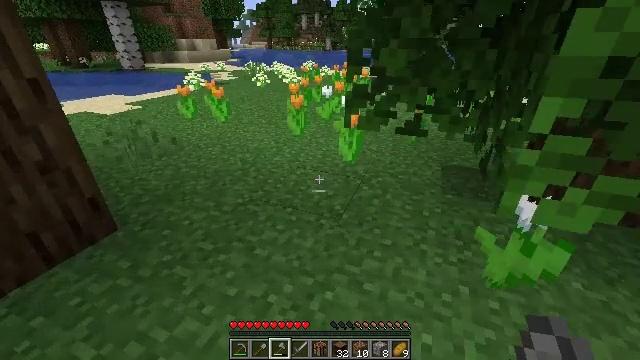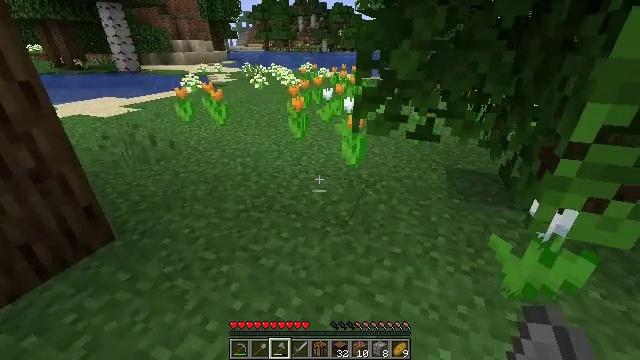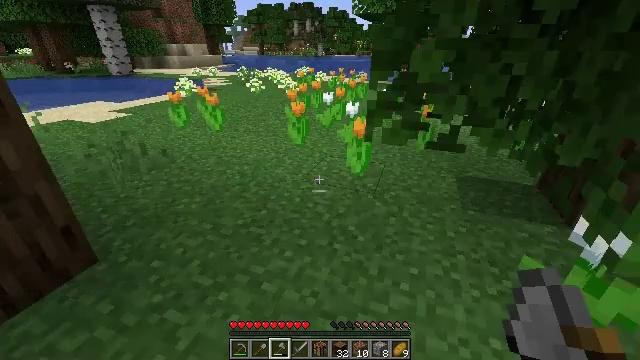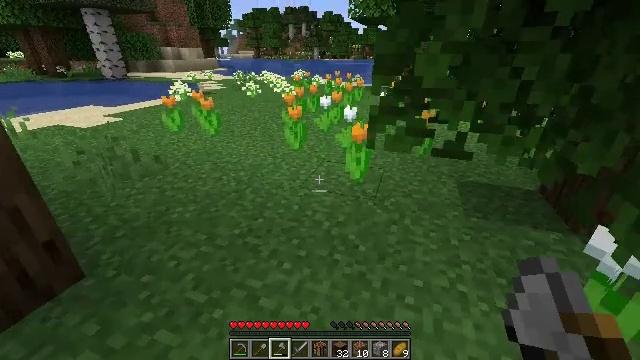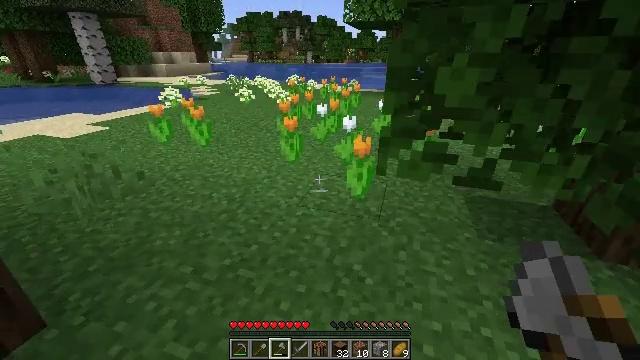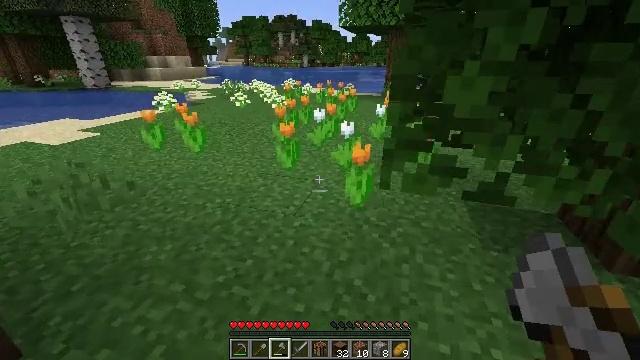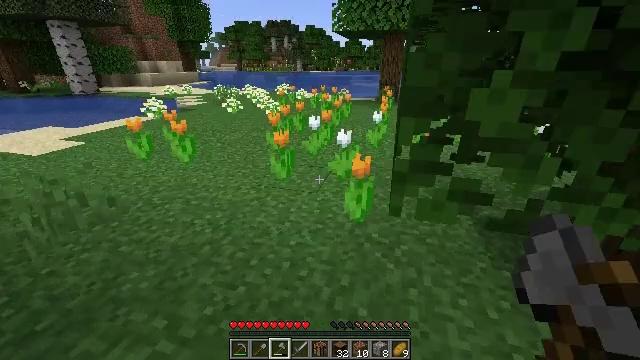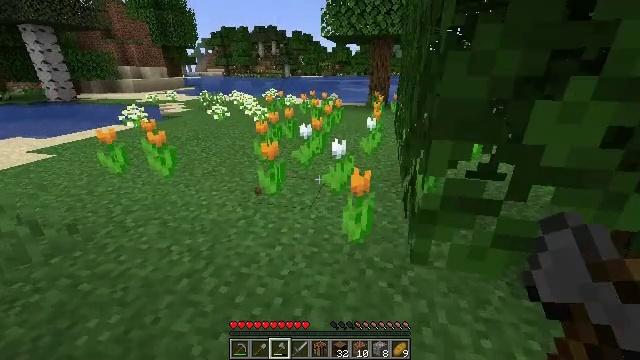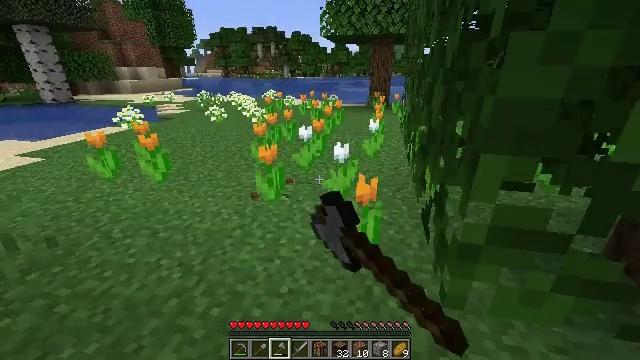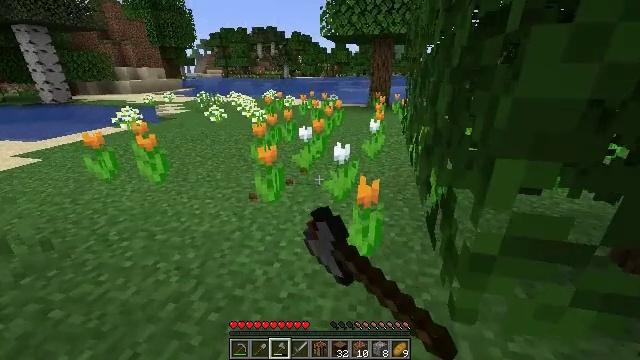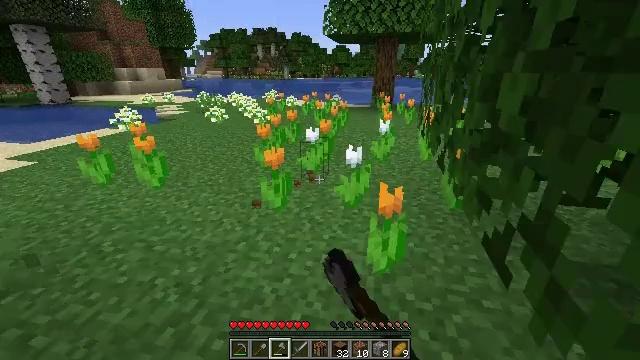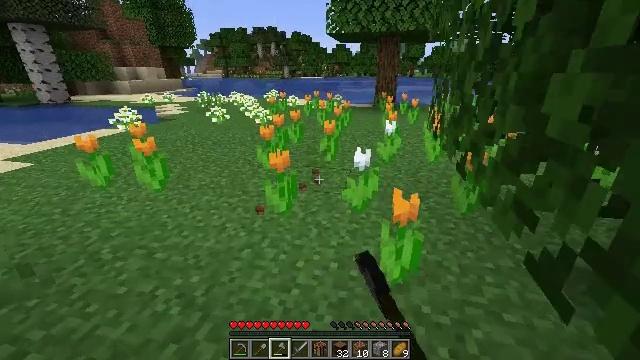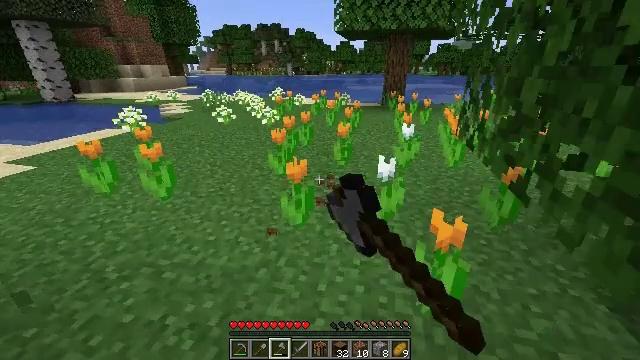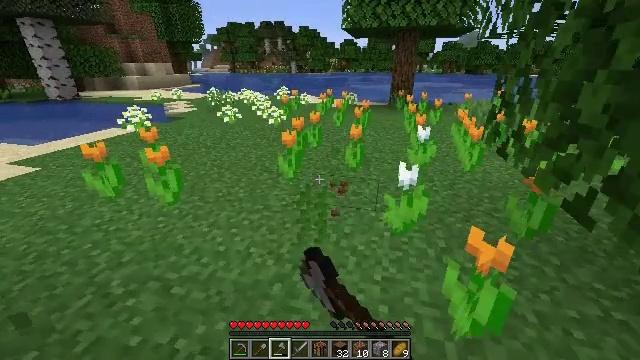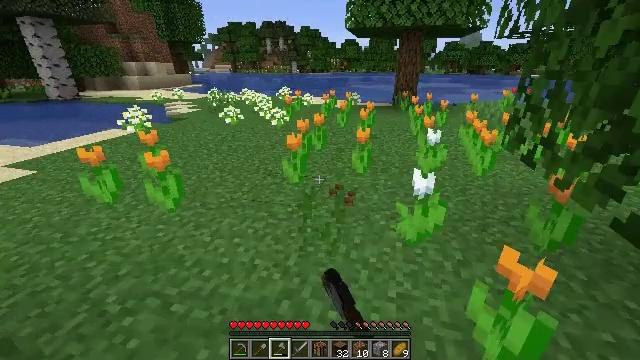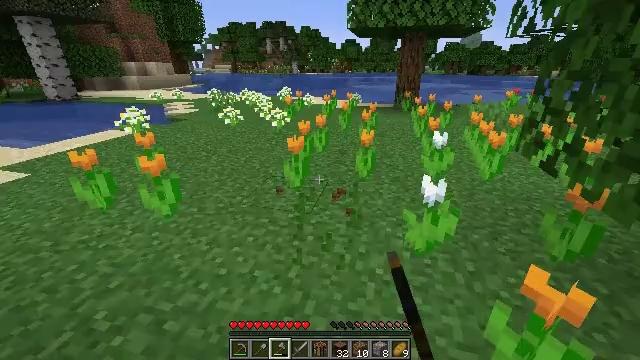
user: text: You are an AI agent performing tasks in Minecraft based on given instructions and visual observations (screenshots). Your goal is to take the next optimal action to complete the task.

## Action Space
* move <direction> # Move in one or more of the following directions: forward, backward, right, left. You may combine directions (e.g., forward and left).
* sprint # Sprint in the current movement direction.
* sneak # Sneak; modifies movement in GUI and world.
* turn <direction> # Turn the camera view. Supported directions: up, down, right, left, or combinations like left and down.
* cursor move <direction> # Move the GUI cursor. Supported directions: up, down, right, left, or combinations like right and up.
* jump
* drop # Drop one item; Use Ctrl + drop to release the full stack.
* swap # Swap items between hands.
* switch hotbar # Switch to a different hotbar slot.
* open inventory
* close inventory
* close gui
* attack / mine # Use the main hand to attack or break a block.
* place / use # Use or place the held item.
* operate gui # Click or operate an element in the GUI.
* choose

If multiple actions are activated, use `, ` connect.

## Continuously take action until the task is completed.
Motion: motion action
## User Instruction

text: Acquire a white tulip by mining it.
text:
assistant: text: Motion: move forward
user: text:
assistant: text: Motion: move forward, turn right
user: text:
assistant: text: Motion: move forward
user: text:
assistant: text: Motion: move forward, turn right
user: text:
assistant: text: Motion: move forward
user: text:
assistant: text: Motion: move forward, turn right
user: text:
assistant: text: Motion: move forward, turn right, attack / mine
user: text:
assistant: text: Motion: move forward, attack / mine
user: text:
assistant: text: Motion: move forward and move left, attack / mine
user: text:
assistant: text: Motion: move forward and move left, attack / mine
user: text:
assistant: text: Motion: move forward and move left, attack / mine
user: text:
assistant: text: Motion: move forward and move left, attack / mine
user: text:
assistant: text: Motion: move forward and move left, attack / mine
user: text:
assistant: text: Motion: move forward, attack / mine
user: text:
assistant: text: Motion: move forward, attack / mine
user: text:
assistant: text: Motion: attack / mine